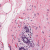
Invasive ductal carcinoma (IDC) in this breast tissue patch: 0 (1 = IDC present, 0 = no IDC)